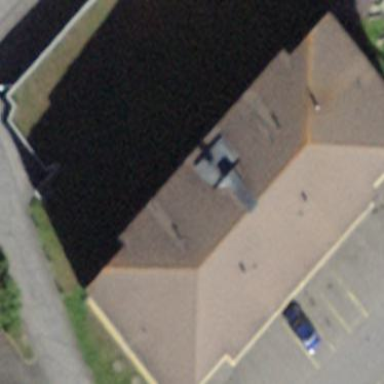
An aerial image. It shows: Hipped roof apartment building.